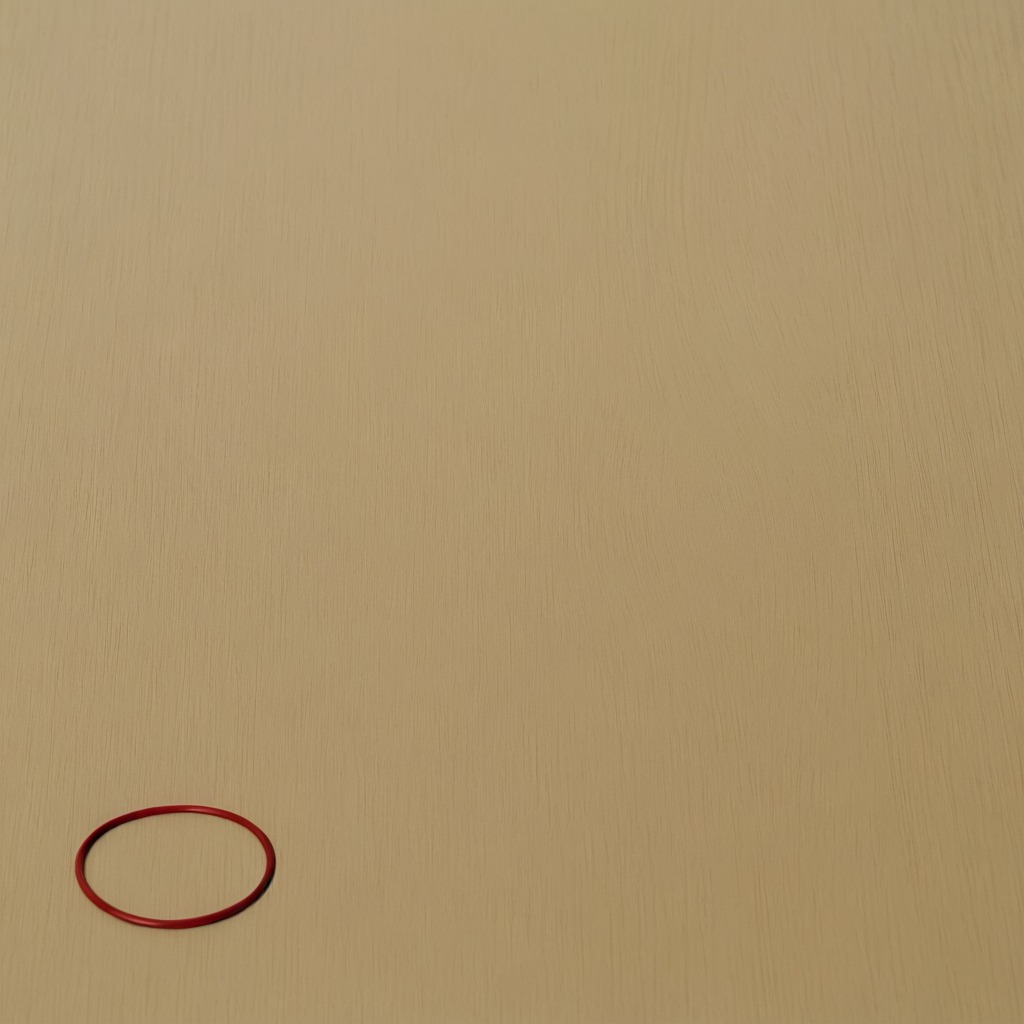
A rubber O-ring is lying on a plywood surface in a paint workshop lit by afternoon window light.